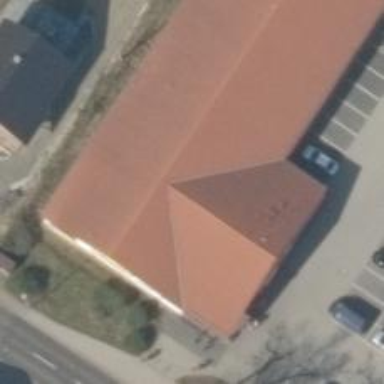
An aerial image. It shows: Bakery.